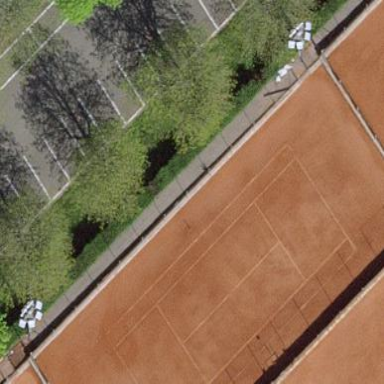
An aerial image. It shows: Tennis court on pitch designated for leisure land.